Field crop: maize
Growth stage: 2
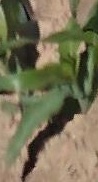
Species: maize